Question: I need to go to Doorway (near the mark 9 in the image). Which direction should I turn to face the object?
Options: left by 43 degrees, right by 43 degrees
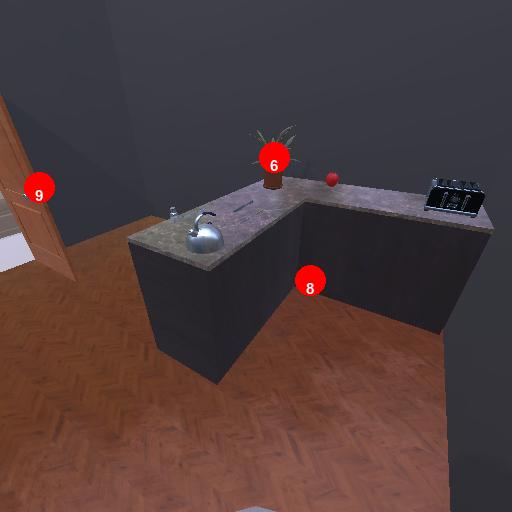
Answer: left by 43 degrees